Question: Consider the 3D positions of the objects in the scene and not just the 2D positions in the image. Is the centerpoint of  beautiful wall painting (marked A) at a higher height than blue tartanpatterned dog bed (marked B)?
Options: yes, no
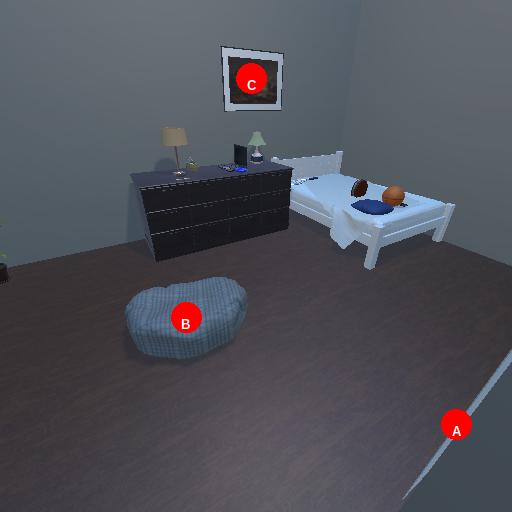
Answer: yes